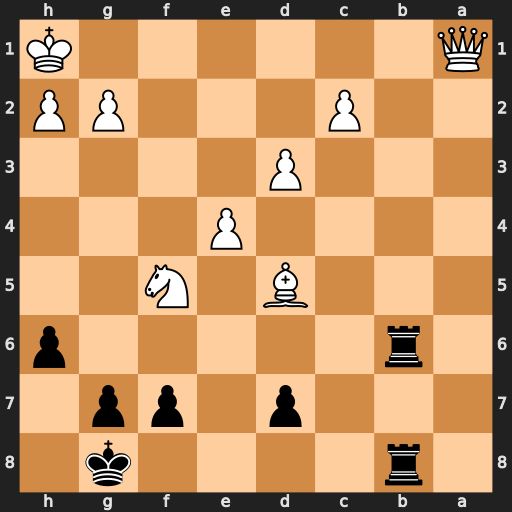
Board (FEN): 1r4k1/3p1pp1/1r5p/3B1N2/4P3/3P4/2P3PP/Q6K
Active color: b
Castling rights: -
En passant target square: -
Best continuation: Rb1+ Qxb1 Rxb1#